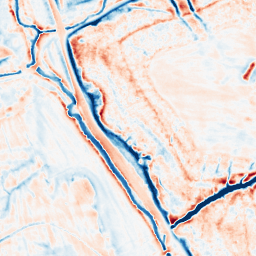
Category: multiscale
Decomposition family: dog_multiscale
Decomposition parameters: sigma_ratio: 2
n_scales: 3
base_sigma: 0.5
Upsampling method: bspline
Upsampling parameters: scale: 2
Upsampling scale: 2